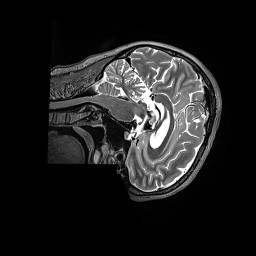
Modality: T2w
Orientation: sagittal
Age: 51
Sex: female
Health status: ill
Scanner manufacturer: siemens
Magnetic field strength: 3 T
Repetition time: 3.2 s
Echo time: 0.564 s